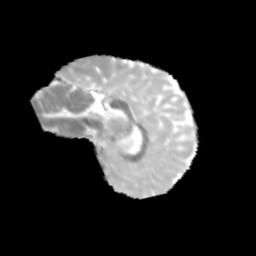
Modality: MD
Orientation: sagittal
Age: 9
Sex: female
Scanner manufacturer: siemens
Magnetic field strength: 3 T
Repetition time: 3.8 s
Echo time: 0.07 s